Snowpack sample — Snodgrass Mountain, Crested Butte, Colorado (2/4/25, 12:06 PM MST)
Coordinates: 38.923, -106.968
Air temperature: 35 °F
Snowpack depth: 80 cm
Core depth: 50 cm
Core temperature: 30.2 °F
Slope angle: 14°, slope face: 78°
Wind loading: low
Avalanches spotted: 0
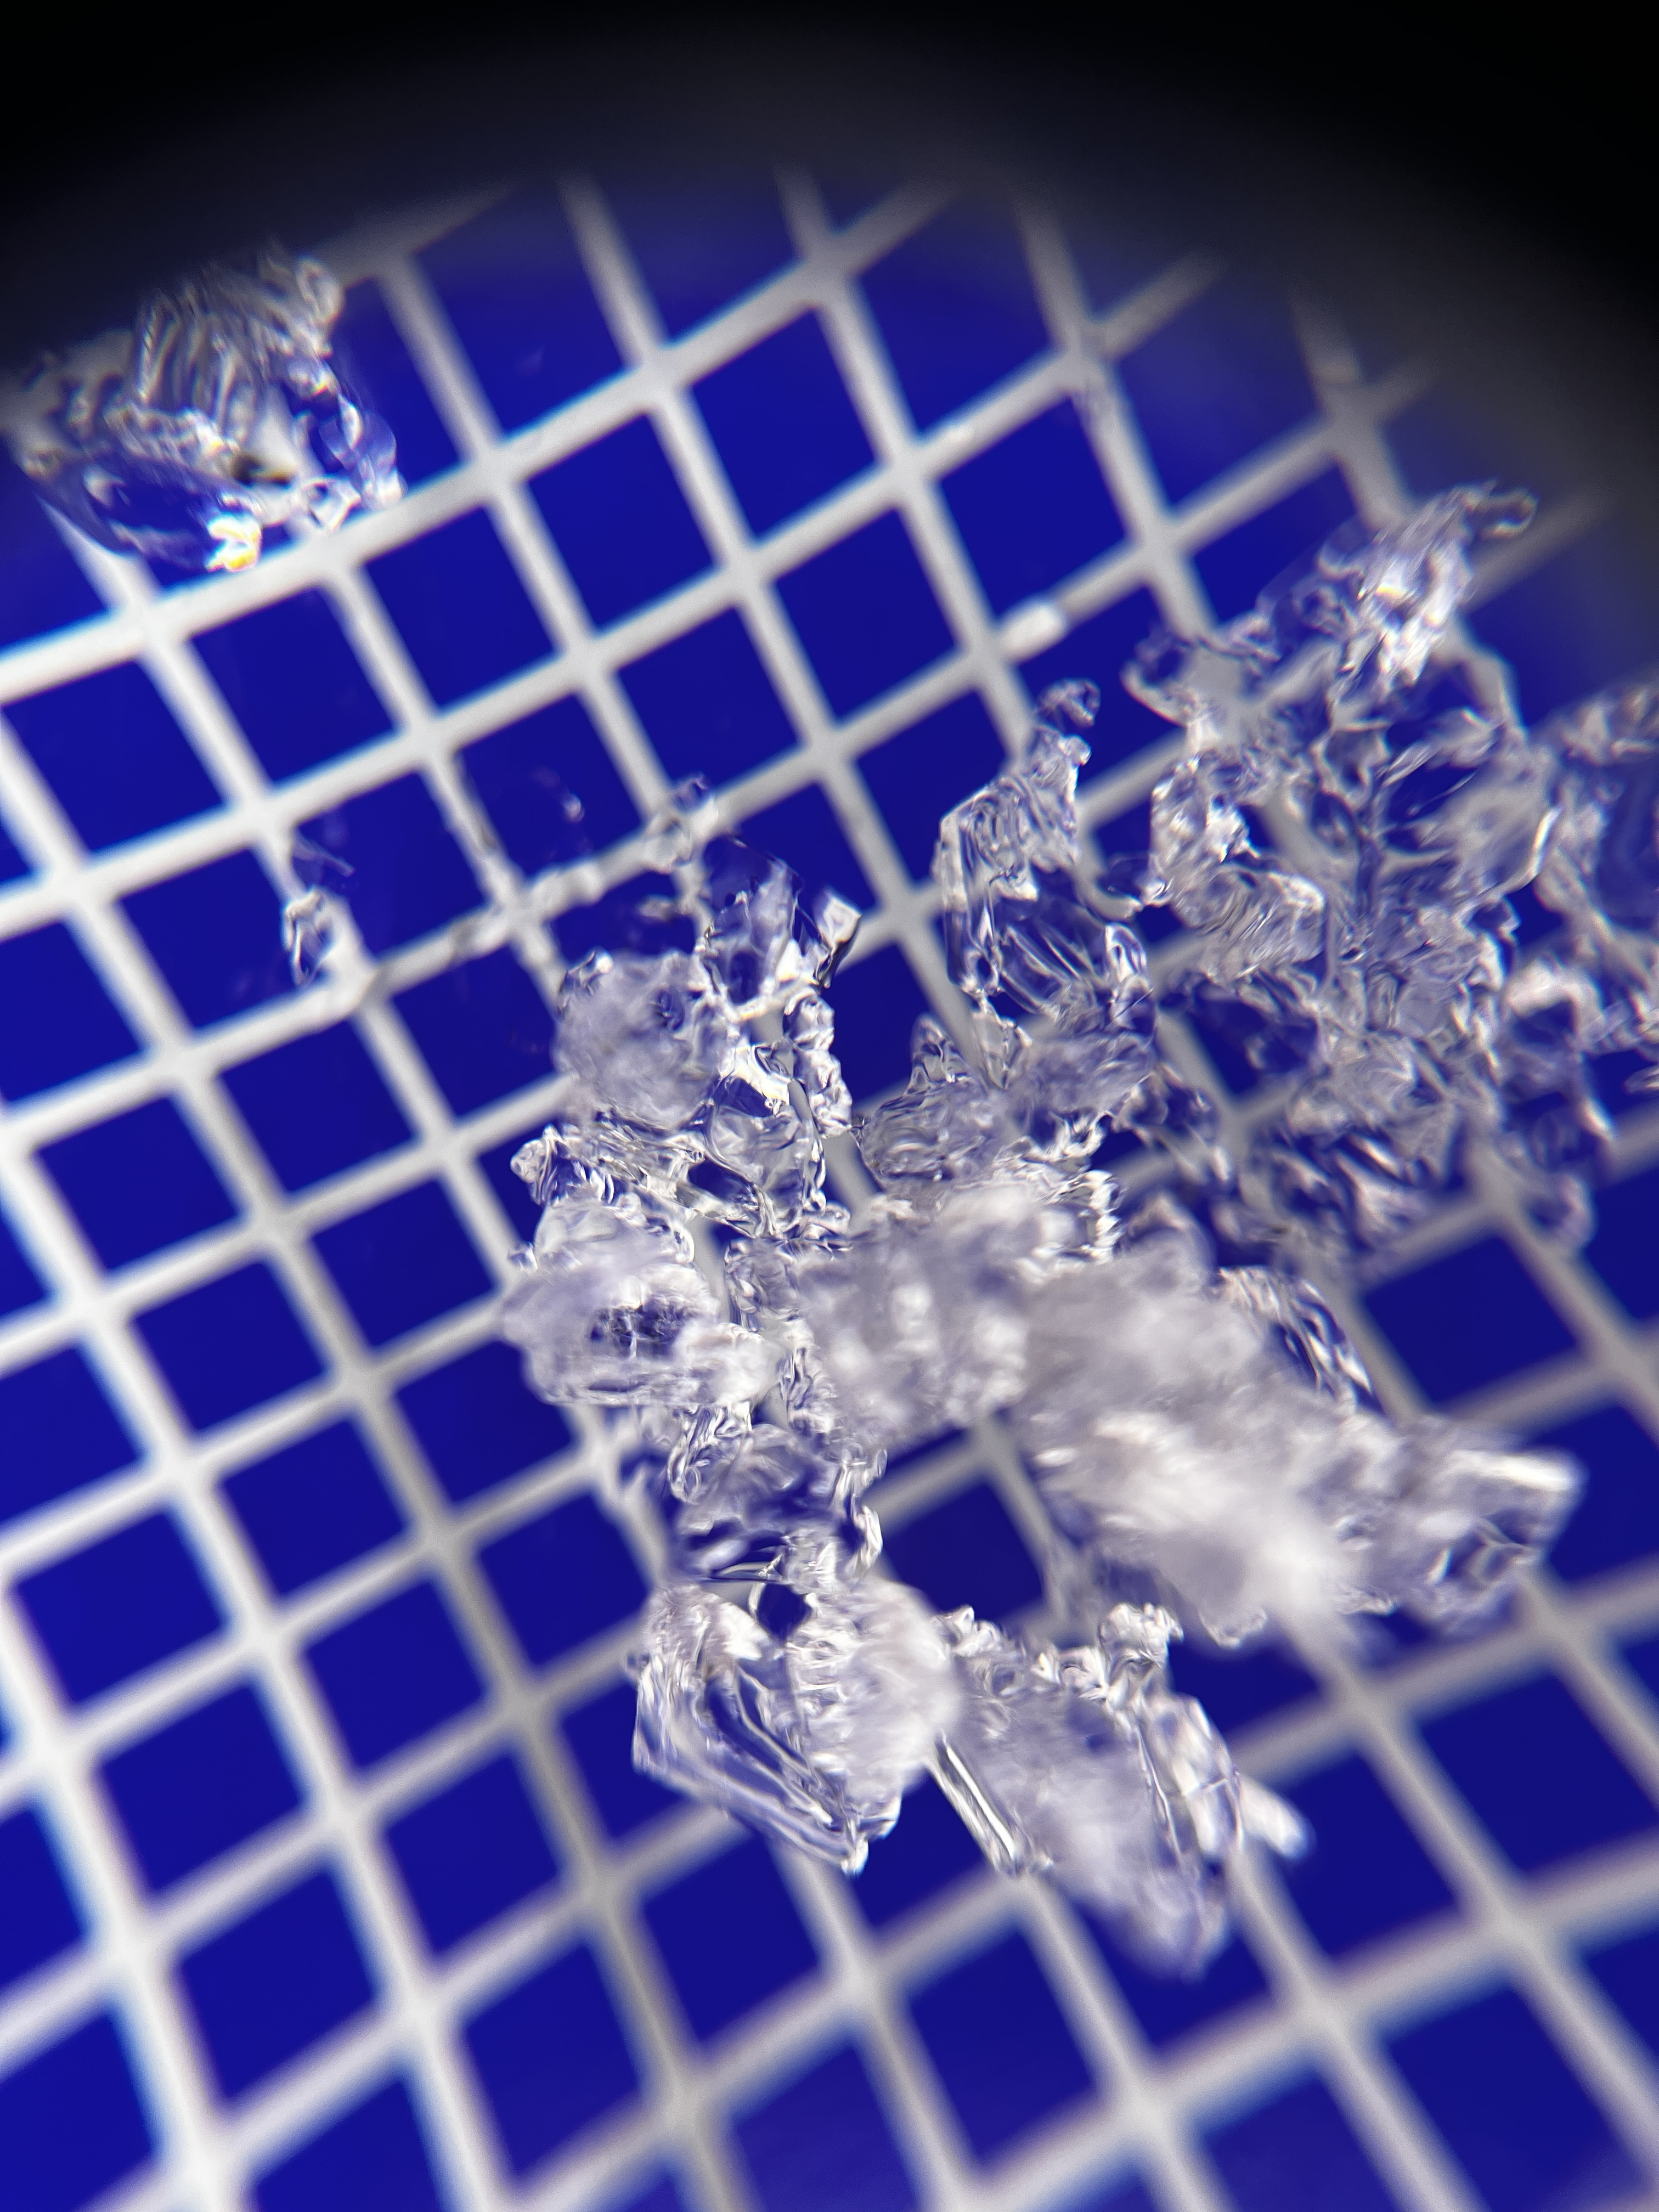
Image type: magnified_profile
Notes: No avalanches nearby, unusually warm weather for the last month reported by residents, Collected 25 yards from treeline